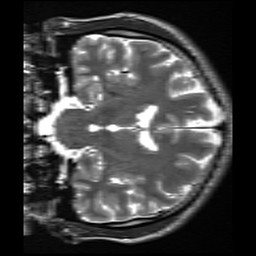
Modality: inplaneT2
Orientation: coronal
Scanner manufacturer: siemens
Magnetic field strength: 3 T
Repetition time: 7.02 s
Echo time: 0.069 s